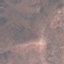
Land use / land cover class: HerbaceousVegetation